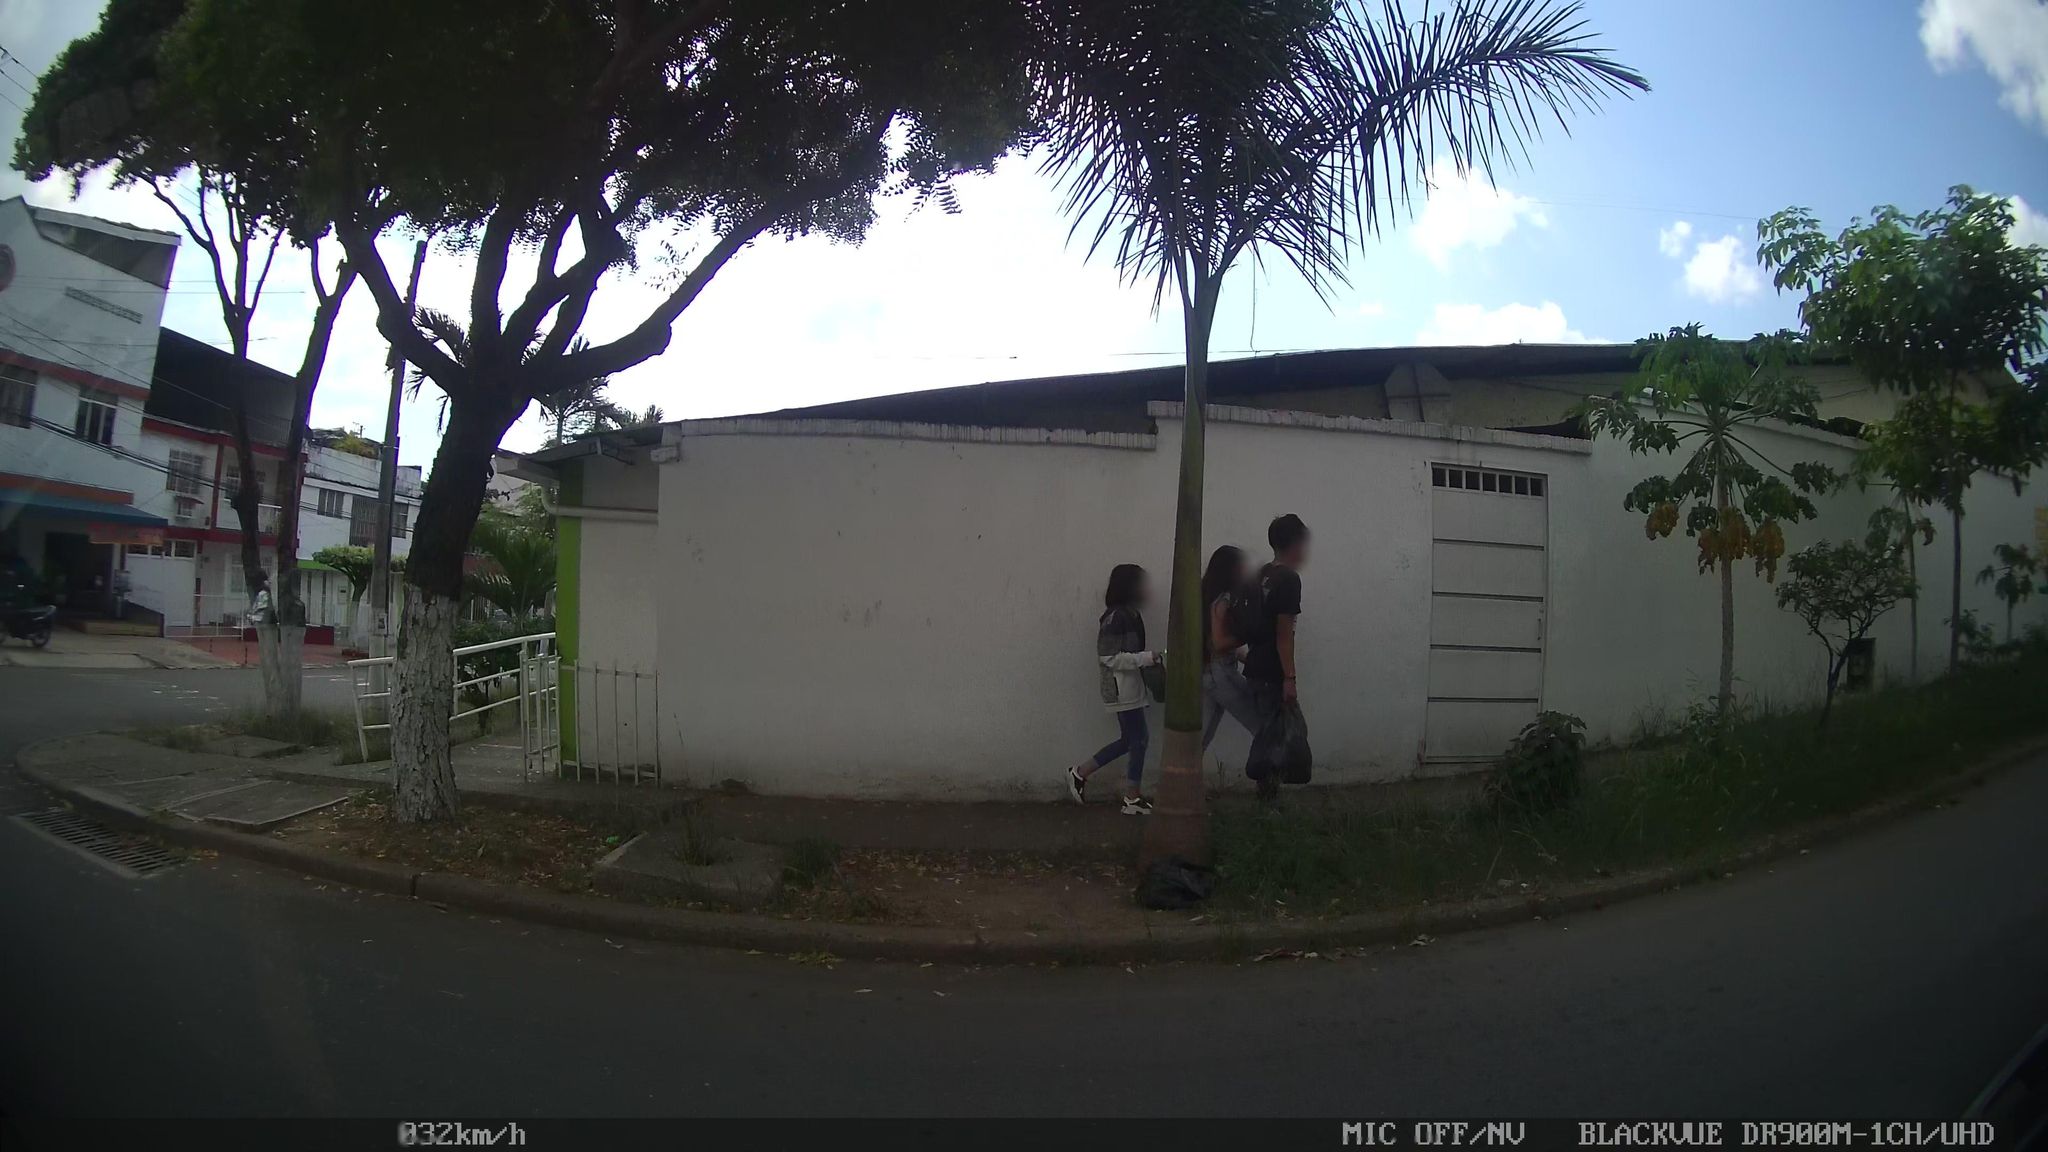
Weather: clear
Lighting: day
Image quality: good
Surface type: driving surface
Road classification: residential
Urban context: urban centre
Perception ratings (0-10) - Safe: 1.19, Lively: 2.91, Beautiful: 2.08, Boring: 4.8, Depressing: 7.95, Wealthy: 0.68